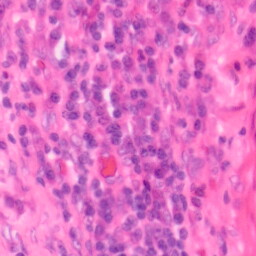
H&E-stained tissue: Colon